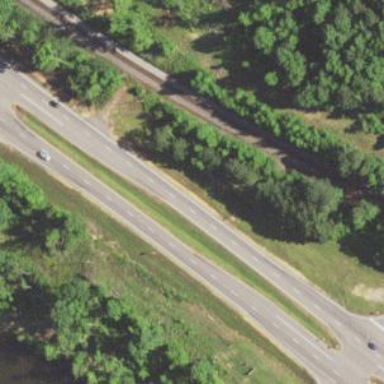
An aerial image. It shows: Expressway with dual carriageways made of asphalt at trunk level.